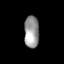
Tissue: lung
Cell type: Myeloid cells
Senescence score: 0.5574
Nuclear area (px): 463
Mean DAPI intensity: 152.469